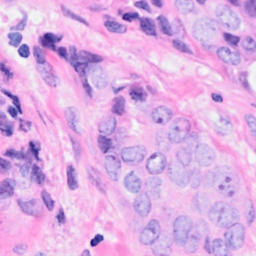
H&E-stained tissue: Breast